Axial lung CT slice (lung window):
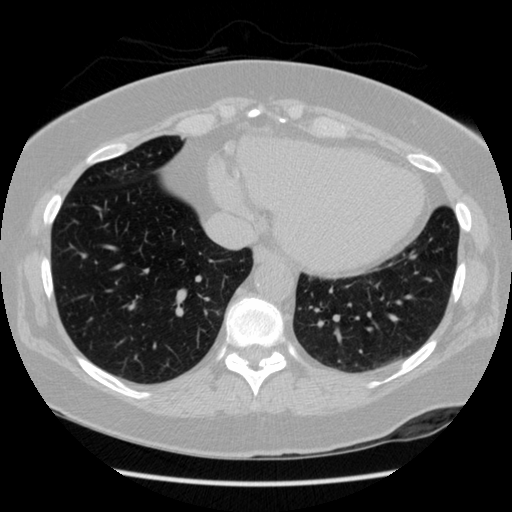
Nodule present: no